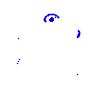
Particle: electron